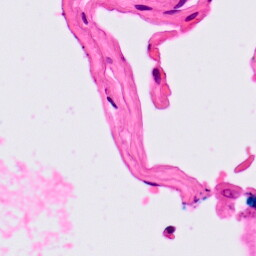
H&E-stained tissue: Lung